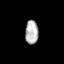
Tissue: prostate
Cell type: T cells
Senescence score: 0.3488
Nuclear area (px): 304
Mean DAPI intensity: 181.697